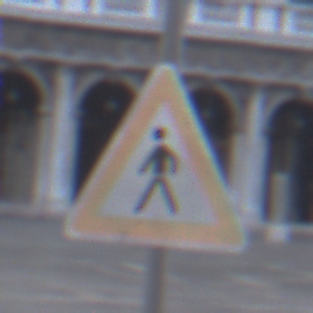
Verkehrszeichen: FussgaengerRechts
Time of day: SunriseSunset
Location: Outdoor (Urban)
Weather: PartlyCloudy
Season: NotSpecified
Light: Natural